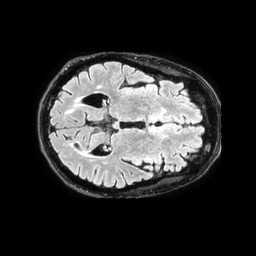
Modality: FLAIR
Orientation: axial
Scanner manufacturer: philips
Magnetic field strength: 1.5 T
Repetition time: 4.8 s
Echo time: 0.3137 s